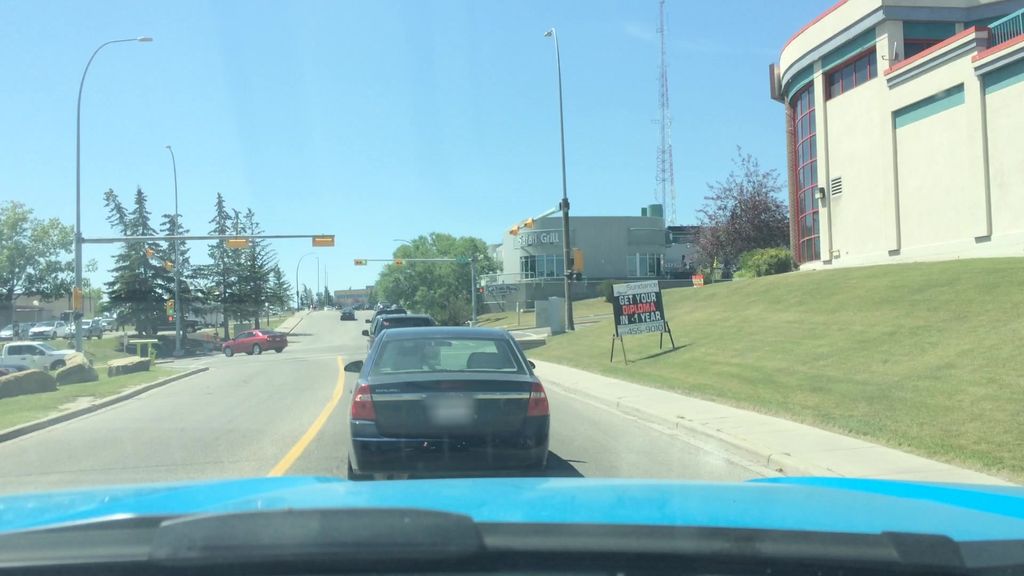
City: calgary